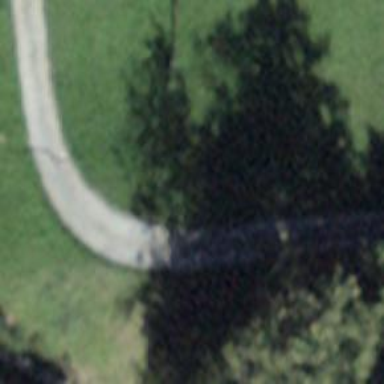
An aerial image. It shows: Unpaved driveway that serves as service road.